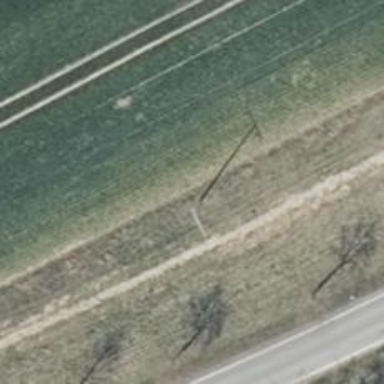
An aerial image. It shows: Power pole.